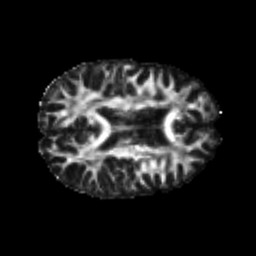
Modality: FA
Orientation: axial
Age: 20
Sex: female
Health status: healthy
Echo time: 0.074 s